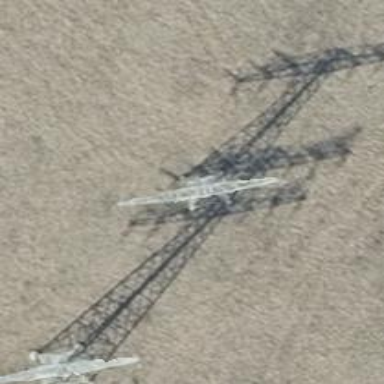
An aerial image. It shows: Power line with three cables.